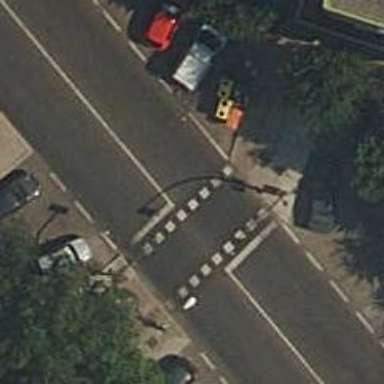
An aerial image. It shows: Road with traffic signals for signaling.